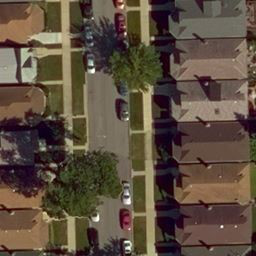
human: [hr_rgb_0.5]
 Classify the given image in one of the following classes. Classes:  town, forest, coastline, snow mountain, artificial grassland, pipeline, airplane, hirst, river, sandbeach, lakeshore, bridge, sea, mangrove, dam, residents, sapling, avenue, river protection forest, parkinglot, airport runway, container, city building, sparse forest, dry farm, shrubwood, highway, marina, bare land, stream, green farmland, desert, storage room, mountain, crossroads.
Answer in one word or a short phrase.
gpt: residents